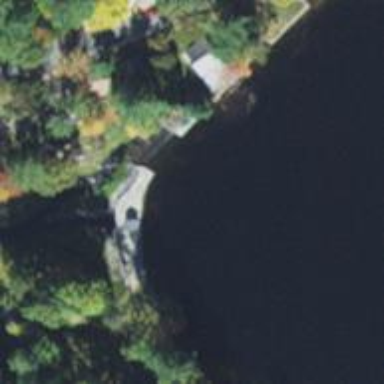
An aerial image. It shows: Dam across waterway.